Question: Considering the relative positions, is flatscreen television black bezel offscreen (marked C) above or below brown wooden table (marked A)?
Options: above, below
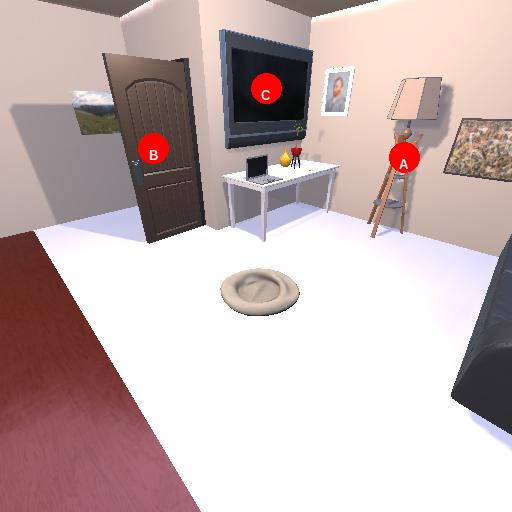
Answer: above